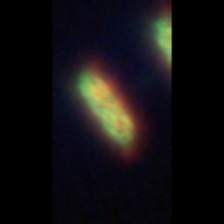
Taxon: Thalassiosira
Group: Diatoms